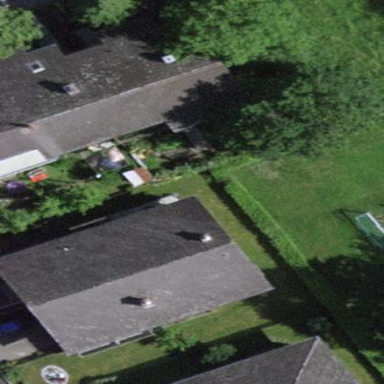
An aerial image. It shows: Detached building.